Question: Im a little stuck, I am using backbone.js the code below returns an array of models see image below.
'''
//The array of objects
var teamPlayers = this.players.where({team_id: team.get('id')})
'''
'players' is a collection. Instead of saying 'this.players.each(function(models){ //code here })' I want to say something like 'teamPlayers.each(function(models){ //code here })'. So I can associate two collections matching their id's

I can do this successfully inside a template, but I need to separate my team views from my player views then render it in an app view.
Here is the template I am trying to achieve a result like this.
'''
<script type="text/template" id="allTemplate">
<% _.each(teams, function(team) { %>
<div class="<%= team.name %>">
<h1><%= team.name %></h1>
<% var teamPlayers = _.where(players, {team_id: team.id}) %>
<% _.each(teamPlayers, function(player) { %>
<li> <%= player.name %> </li>
<% }); %>
</div>
<% }); %>
</script>
'''
So I am trying to convert that template into javascript so that I can do a for each on the view.
here is what the each collection code looks like
'''
this.teams.each(function(team) {
var teamView = new TeamView({ model: team });
var teamHtml = teamView.render().el;
this.$el.append(teamHtml);
var teamPlayers = this.players.where({team_id: team.get('id')})
console.log(teamPlayers)
this.players.each(function(player) {
var playerView = new PlayerView({ model: player });
var playerHtml = playerView.render().el;
this.$el.append(playerHtml);
console.log(player.toJSON());
}, this);
}, this);
'''
Edit: I just wanted to add I came across this <URL> it kind of makes sense but I cant figure out how to apply that answer to my project and the way I have created my pattern.
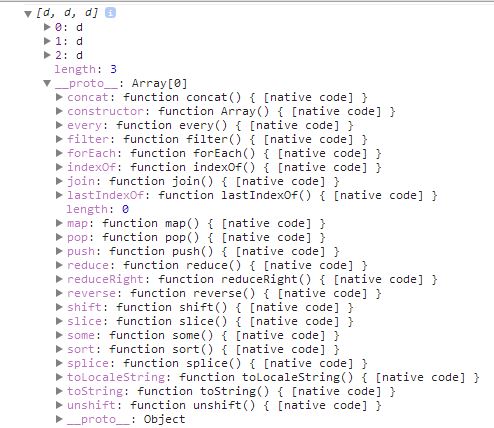
Answer: _.where returns an array, not a Backbone.Collection, so turn:
'''
this.players.each(function(player) {
'''
into
'''
_.each(teamPlayers, function(player) {
'''